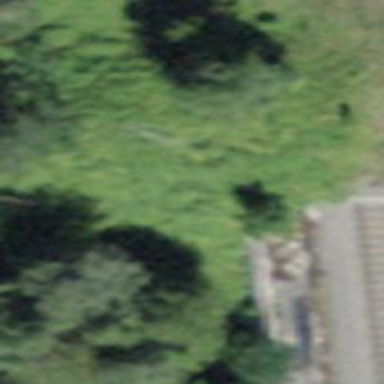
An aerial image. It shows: Retaining wall.